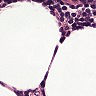
Metastatic tissue present: no